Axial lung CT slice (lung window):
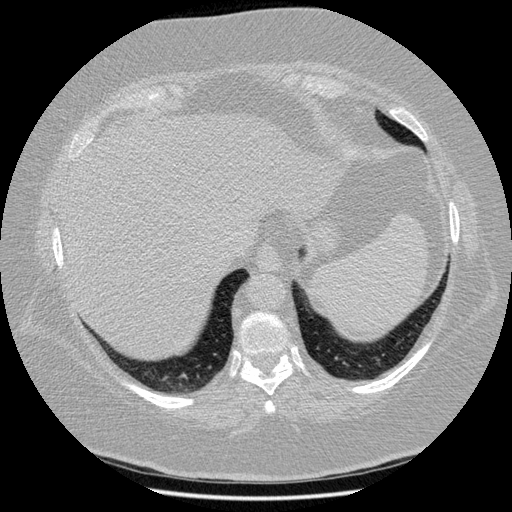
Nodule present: no